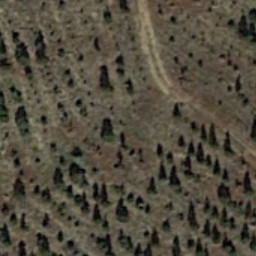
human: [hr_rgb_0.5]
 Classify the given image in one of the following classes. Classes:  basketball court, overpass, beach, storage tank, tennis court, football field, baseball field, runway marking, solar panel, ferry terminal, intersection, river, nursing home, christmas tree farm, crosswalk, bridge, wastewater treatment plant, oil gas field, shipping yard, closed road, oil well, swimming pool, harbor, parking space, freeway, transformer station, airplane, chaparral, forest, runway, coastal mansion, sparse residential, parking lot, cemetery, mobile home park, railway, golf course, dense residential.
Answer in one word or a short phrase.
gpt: christmas tree farm